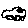
Label: car